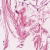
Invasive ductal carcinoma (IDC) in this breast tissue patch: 0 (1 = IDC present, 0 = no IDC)